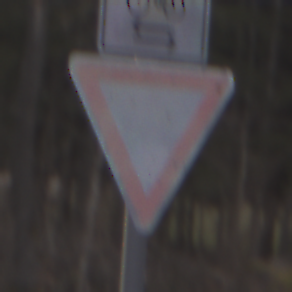
Verkehrszeichen: VorfahrtGewaehren
Zusatzzeichen oben: RichtungsangabeDurchPfeile9
Umgebung: Outdoor, Nature
Tageszeit: Midday
Wetter: Overcast
Licht: Natural
Jahreszeit: Autumn
Kontrast: LowContrast